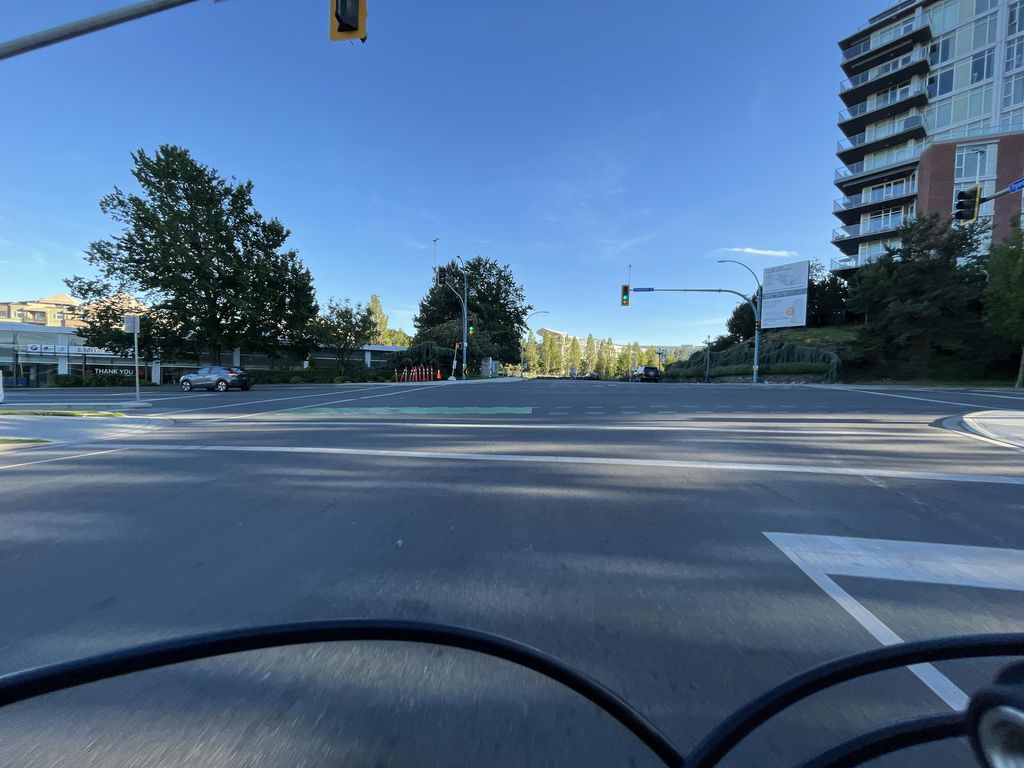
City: victoria